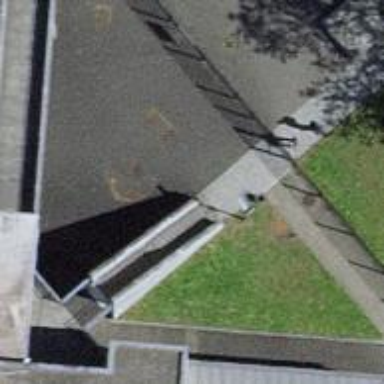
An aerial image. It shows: Concrete steps.